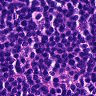
Metastatic tissue present: no